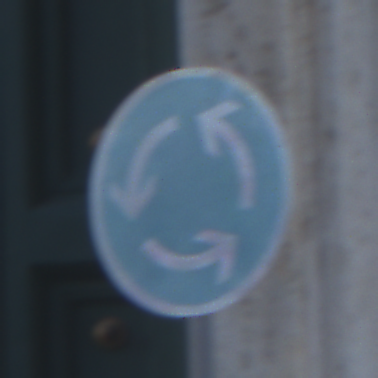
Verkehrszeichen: Kreisverkehr
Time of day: SunriseSunset
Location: Outdoor (Urban)
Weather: Clear
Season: NotSpecified
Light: Natural